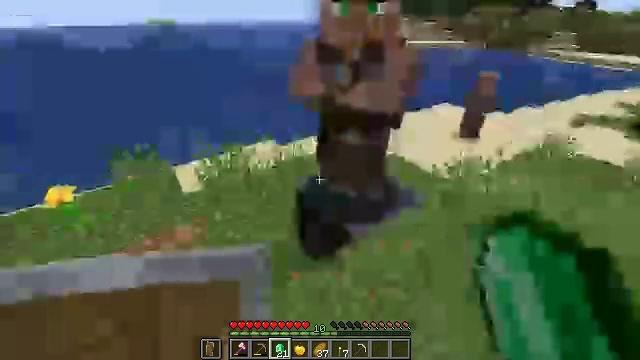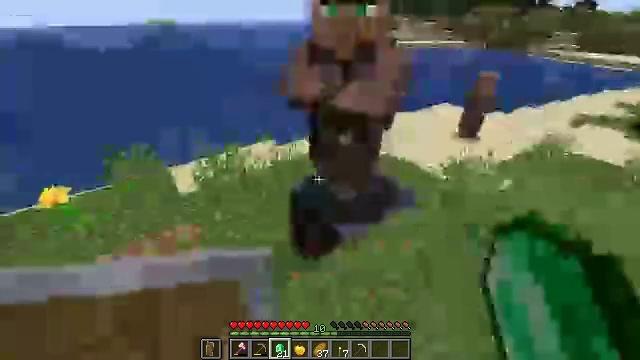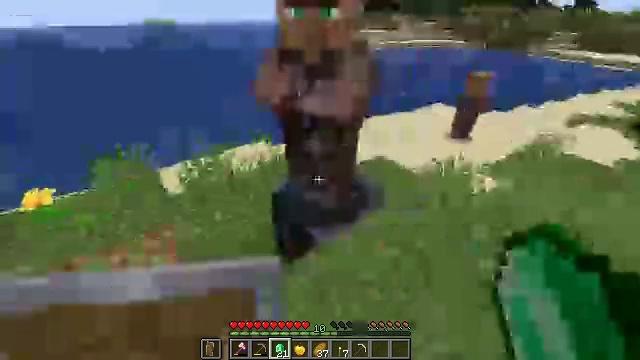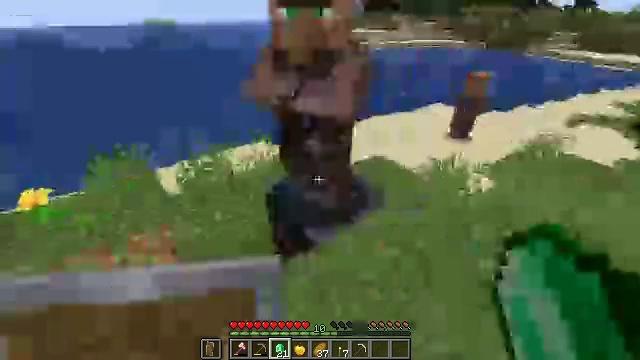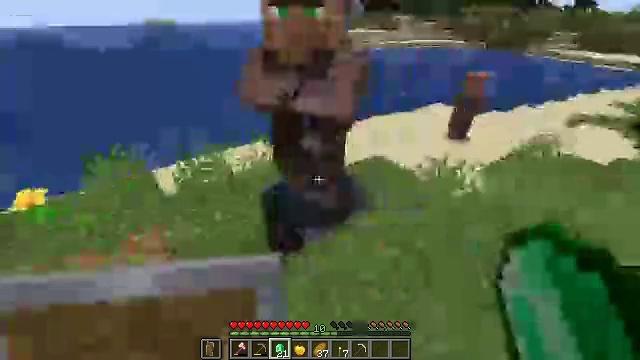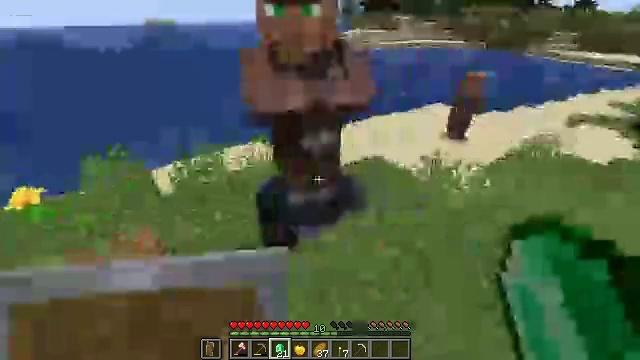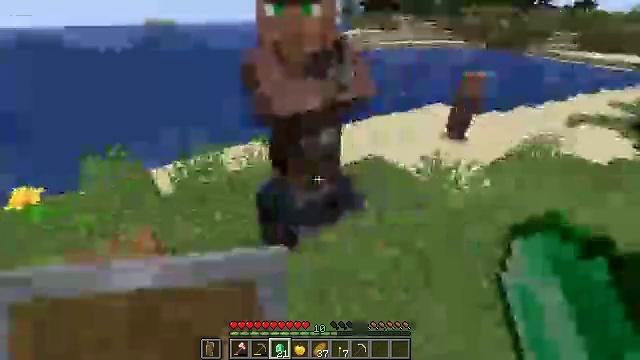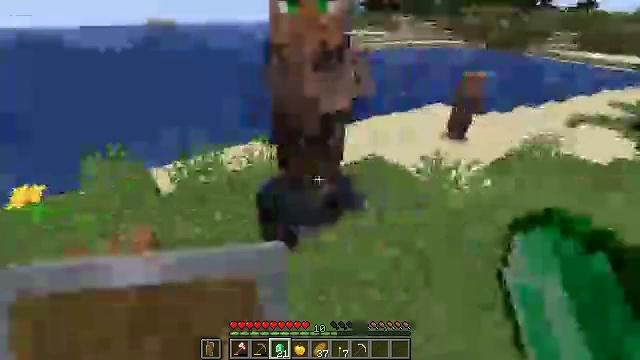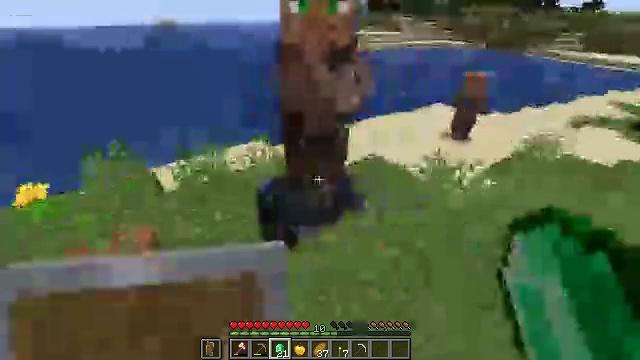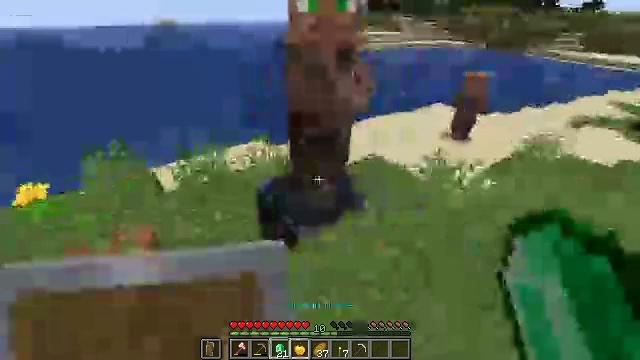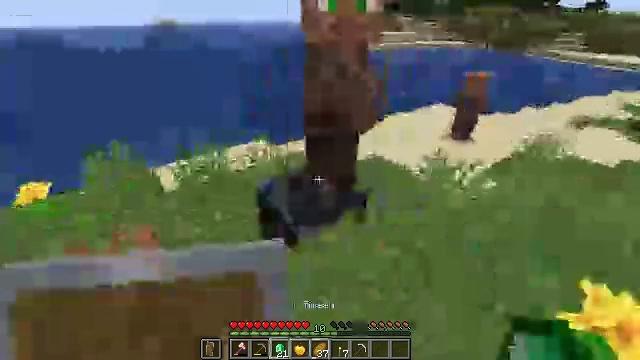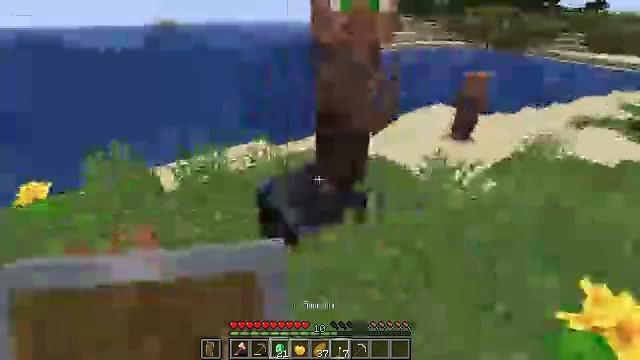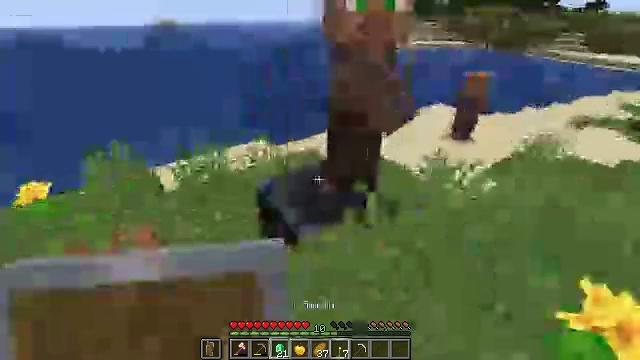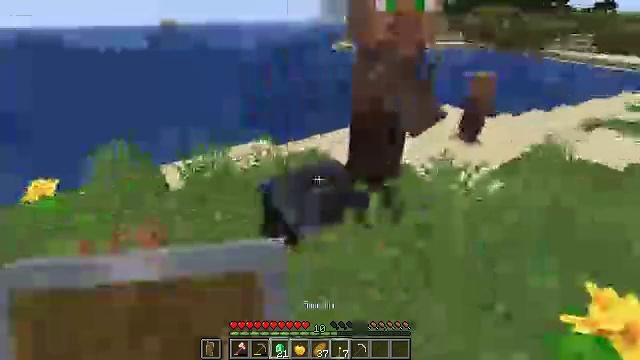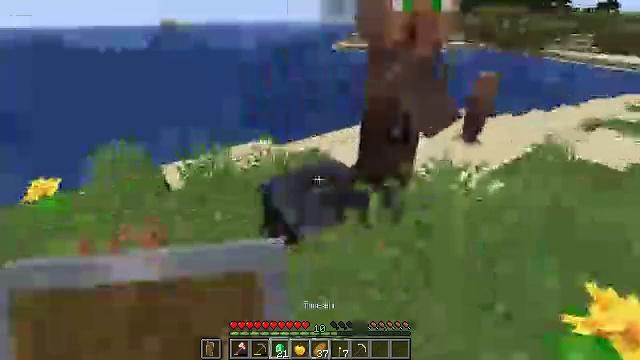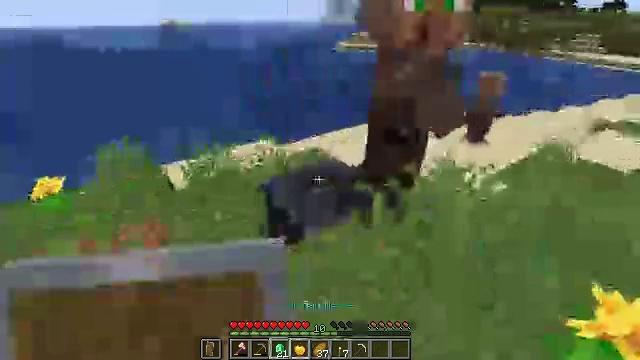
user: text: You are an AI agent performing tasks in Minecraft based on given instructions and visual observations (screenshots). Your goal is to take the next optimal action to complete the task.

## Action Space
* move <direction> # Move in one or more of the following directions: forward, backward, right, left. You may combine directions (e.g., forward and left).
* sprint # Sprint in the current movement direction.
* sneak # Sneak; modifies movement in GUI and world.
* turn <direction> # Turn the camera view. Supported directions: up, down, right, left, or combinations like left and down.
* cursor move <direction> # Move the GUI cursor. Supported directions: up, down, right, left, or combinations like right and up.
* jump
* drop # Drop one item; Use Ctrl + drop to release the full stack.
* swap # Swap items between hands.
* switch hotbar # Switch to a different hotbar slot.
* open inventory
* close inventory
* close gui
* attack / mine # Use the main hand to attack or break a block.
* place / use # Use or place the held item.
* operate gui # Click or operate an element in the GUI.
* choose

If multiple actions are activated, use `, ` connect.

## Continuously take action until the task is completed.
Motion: motion action
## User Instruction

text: Break the smithing table to move it.
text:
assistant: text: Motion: move right
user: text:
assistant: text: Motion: move right
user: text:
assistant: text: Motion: no_op
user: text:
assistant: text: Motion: no_op
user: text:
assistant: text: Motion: no_op
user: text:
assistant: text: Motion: no_op
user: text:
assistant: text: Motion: no_op
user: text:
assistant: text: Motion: no_op
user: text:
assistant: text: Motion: no_op
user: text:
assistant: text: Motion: no_op
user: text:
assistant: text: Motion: no_op
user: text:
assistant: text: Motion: no_op
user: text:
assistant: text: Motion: no_op
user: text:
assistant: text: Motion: no_op
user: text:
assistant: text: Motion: no_op
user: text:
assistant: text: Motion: no_op
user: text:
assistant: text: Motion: no_op
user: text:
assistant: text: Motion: no_op
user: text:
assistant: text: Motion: no_op
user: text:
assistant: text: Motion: no_op
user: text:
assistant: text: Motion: no_op
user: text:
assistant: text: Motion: no_op
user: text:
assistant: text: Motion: no_op
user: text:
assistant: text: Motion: move forward
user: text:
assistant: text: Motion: move forward
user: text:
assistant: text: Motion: move forward, turn down
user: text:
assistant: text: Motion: move forward, turn down
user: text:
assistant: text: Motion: turn down
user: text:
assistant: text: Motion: turn down
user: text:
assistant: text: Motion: turn down, attack / mine